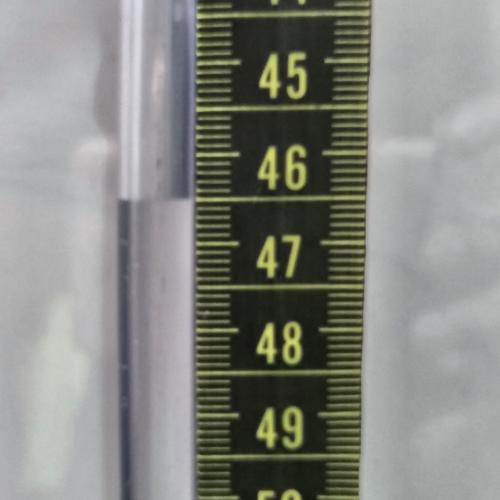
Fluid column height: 46.5 cm